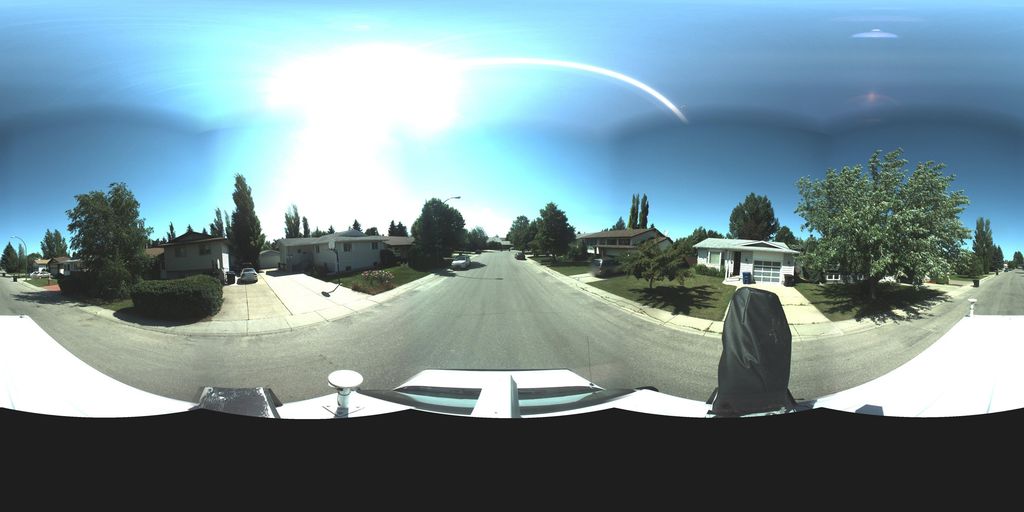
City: saskatoon